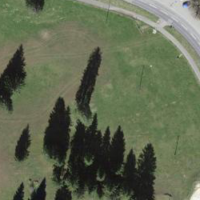
EUNIS habitat code: 52
Species observed at this site:
Menyanthes trifoliata